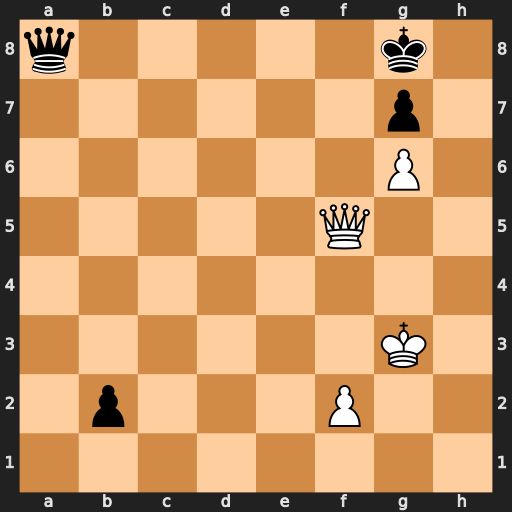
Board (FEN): q5k1/6p1/6P1/5Q2/8/6K1/1p3P2/8
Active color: w
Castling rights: -
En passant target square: -
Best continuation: Qe6+ Kh8 Qh3+